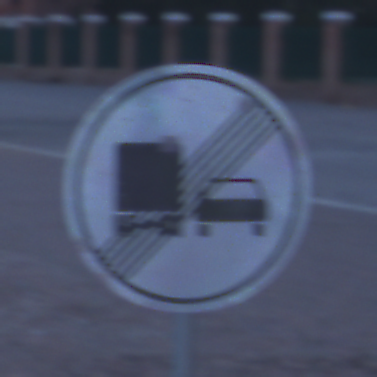
Verkehrszeichen: EndeUeberholverbotKraftfahrzeuge
Umgebung: Outdoor, Urban
Tageszeit: Dawn
Wetter: PartlyCloudy
Licht: Natural
Jahreszeit: NotSpecified
Kontrast: LowContrast